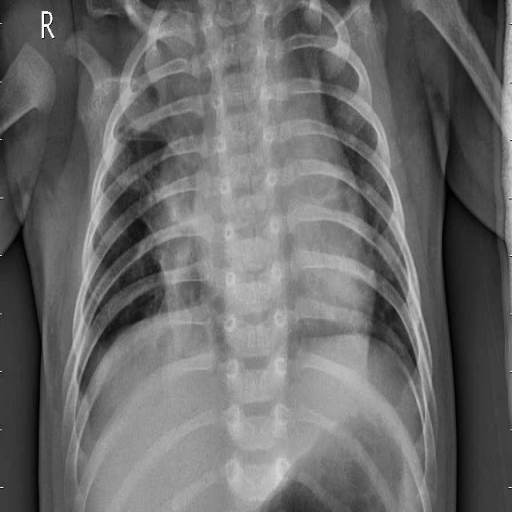
Finding: PNEUMONIA